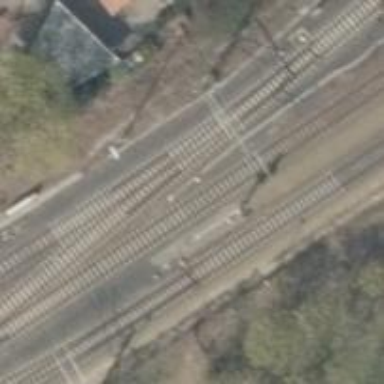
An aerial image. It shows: Railway signal.